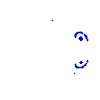
Particle: pion